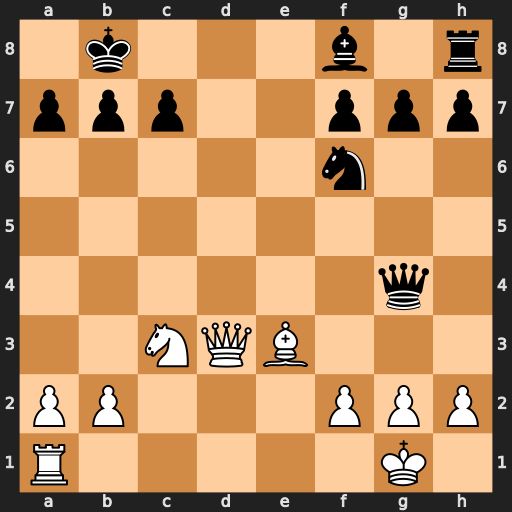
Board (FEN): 1k3b1r/ppp2ppp/5n2/8/6q1/2NQB3/PP3PPP/R5K1
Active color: w
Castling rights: -
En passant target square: -
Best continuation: Qd8+ Qc8 Bxa7+ Kxa7 Qxc8